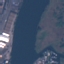
Land use / land cover: River